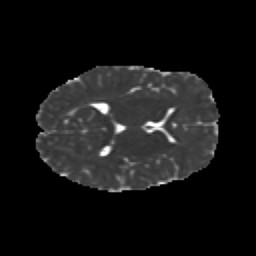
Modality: MD
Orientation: axial
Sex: male
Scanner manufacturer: siemens
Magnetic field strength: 3 T
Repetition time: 5 s
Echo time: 0.071 s